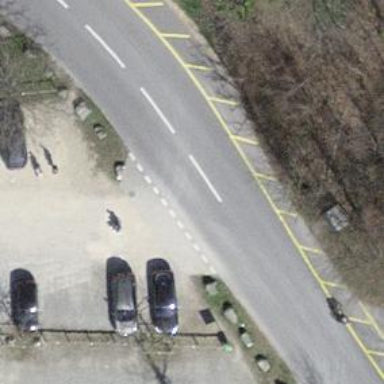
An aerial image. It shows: Parking aisle with gravel surface.